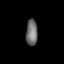
Tissue: lung
Cell type: Epithelial cells
Senescence score: 0.2093
Nuclear area (px): 299
Mean DAPI intensity: 109.448